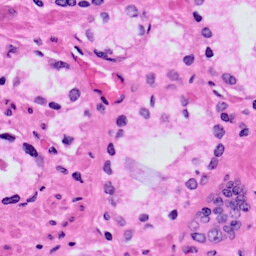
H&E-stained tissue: Prostate